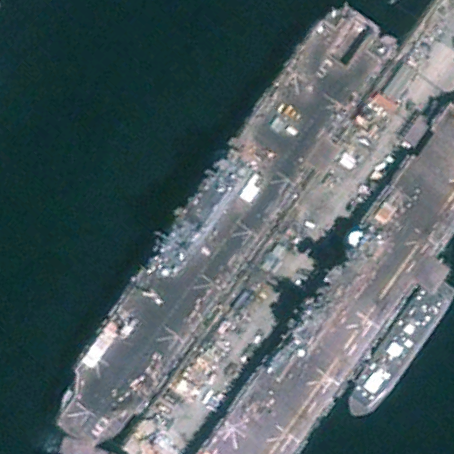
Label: assault